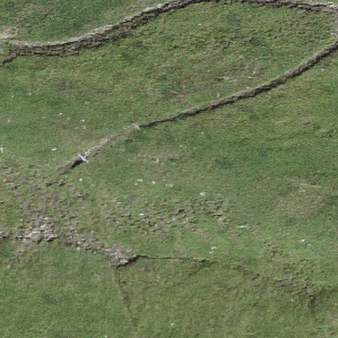
Label: other